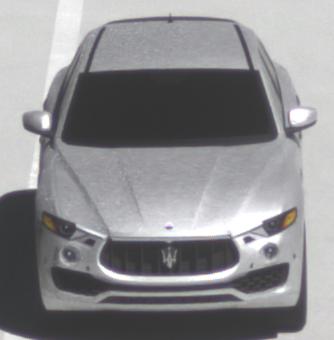
Make: Maserati
Model: Levante GT Hybrid
Detailed model: Levante
Model produced from: 2021/07
Model produced until: 2022/10
Doors: 4
Color: white
Road condition: dry road
Daytime: midday
Contrast: high contrast